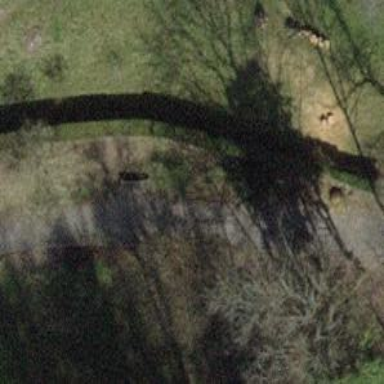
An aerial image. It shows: Brown bench in the vicinity.